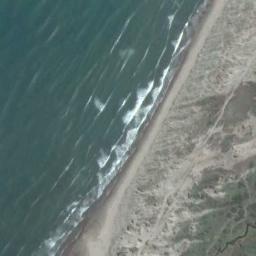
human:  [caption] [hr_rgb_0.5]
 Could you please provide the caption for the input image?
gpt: Waves of deep blue water wash the beach .

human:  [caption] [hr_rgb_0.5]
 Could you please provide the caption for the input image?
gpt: The beach with brown sand and the color of the seawater is dark blue .

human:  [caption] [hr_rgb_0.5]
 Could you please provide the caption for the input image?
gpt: There is little vegetation on the beach .

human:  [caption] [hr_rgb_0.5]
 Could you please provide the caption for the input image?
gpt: Green sea water and grey sand and green space .

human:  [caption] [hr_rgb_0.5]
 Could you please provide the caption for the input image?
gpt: The sea is calm beside the beach .